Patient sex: M
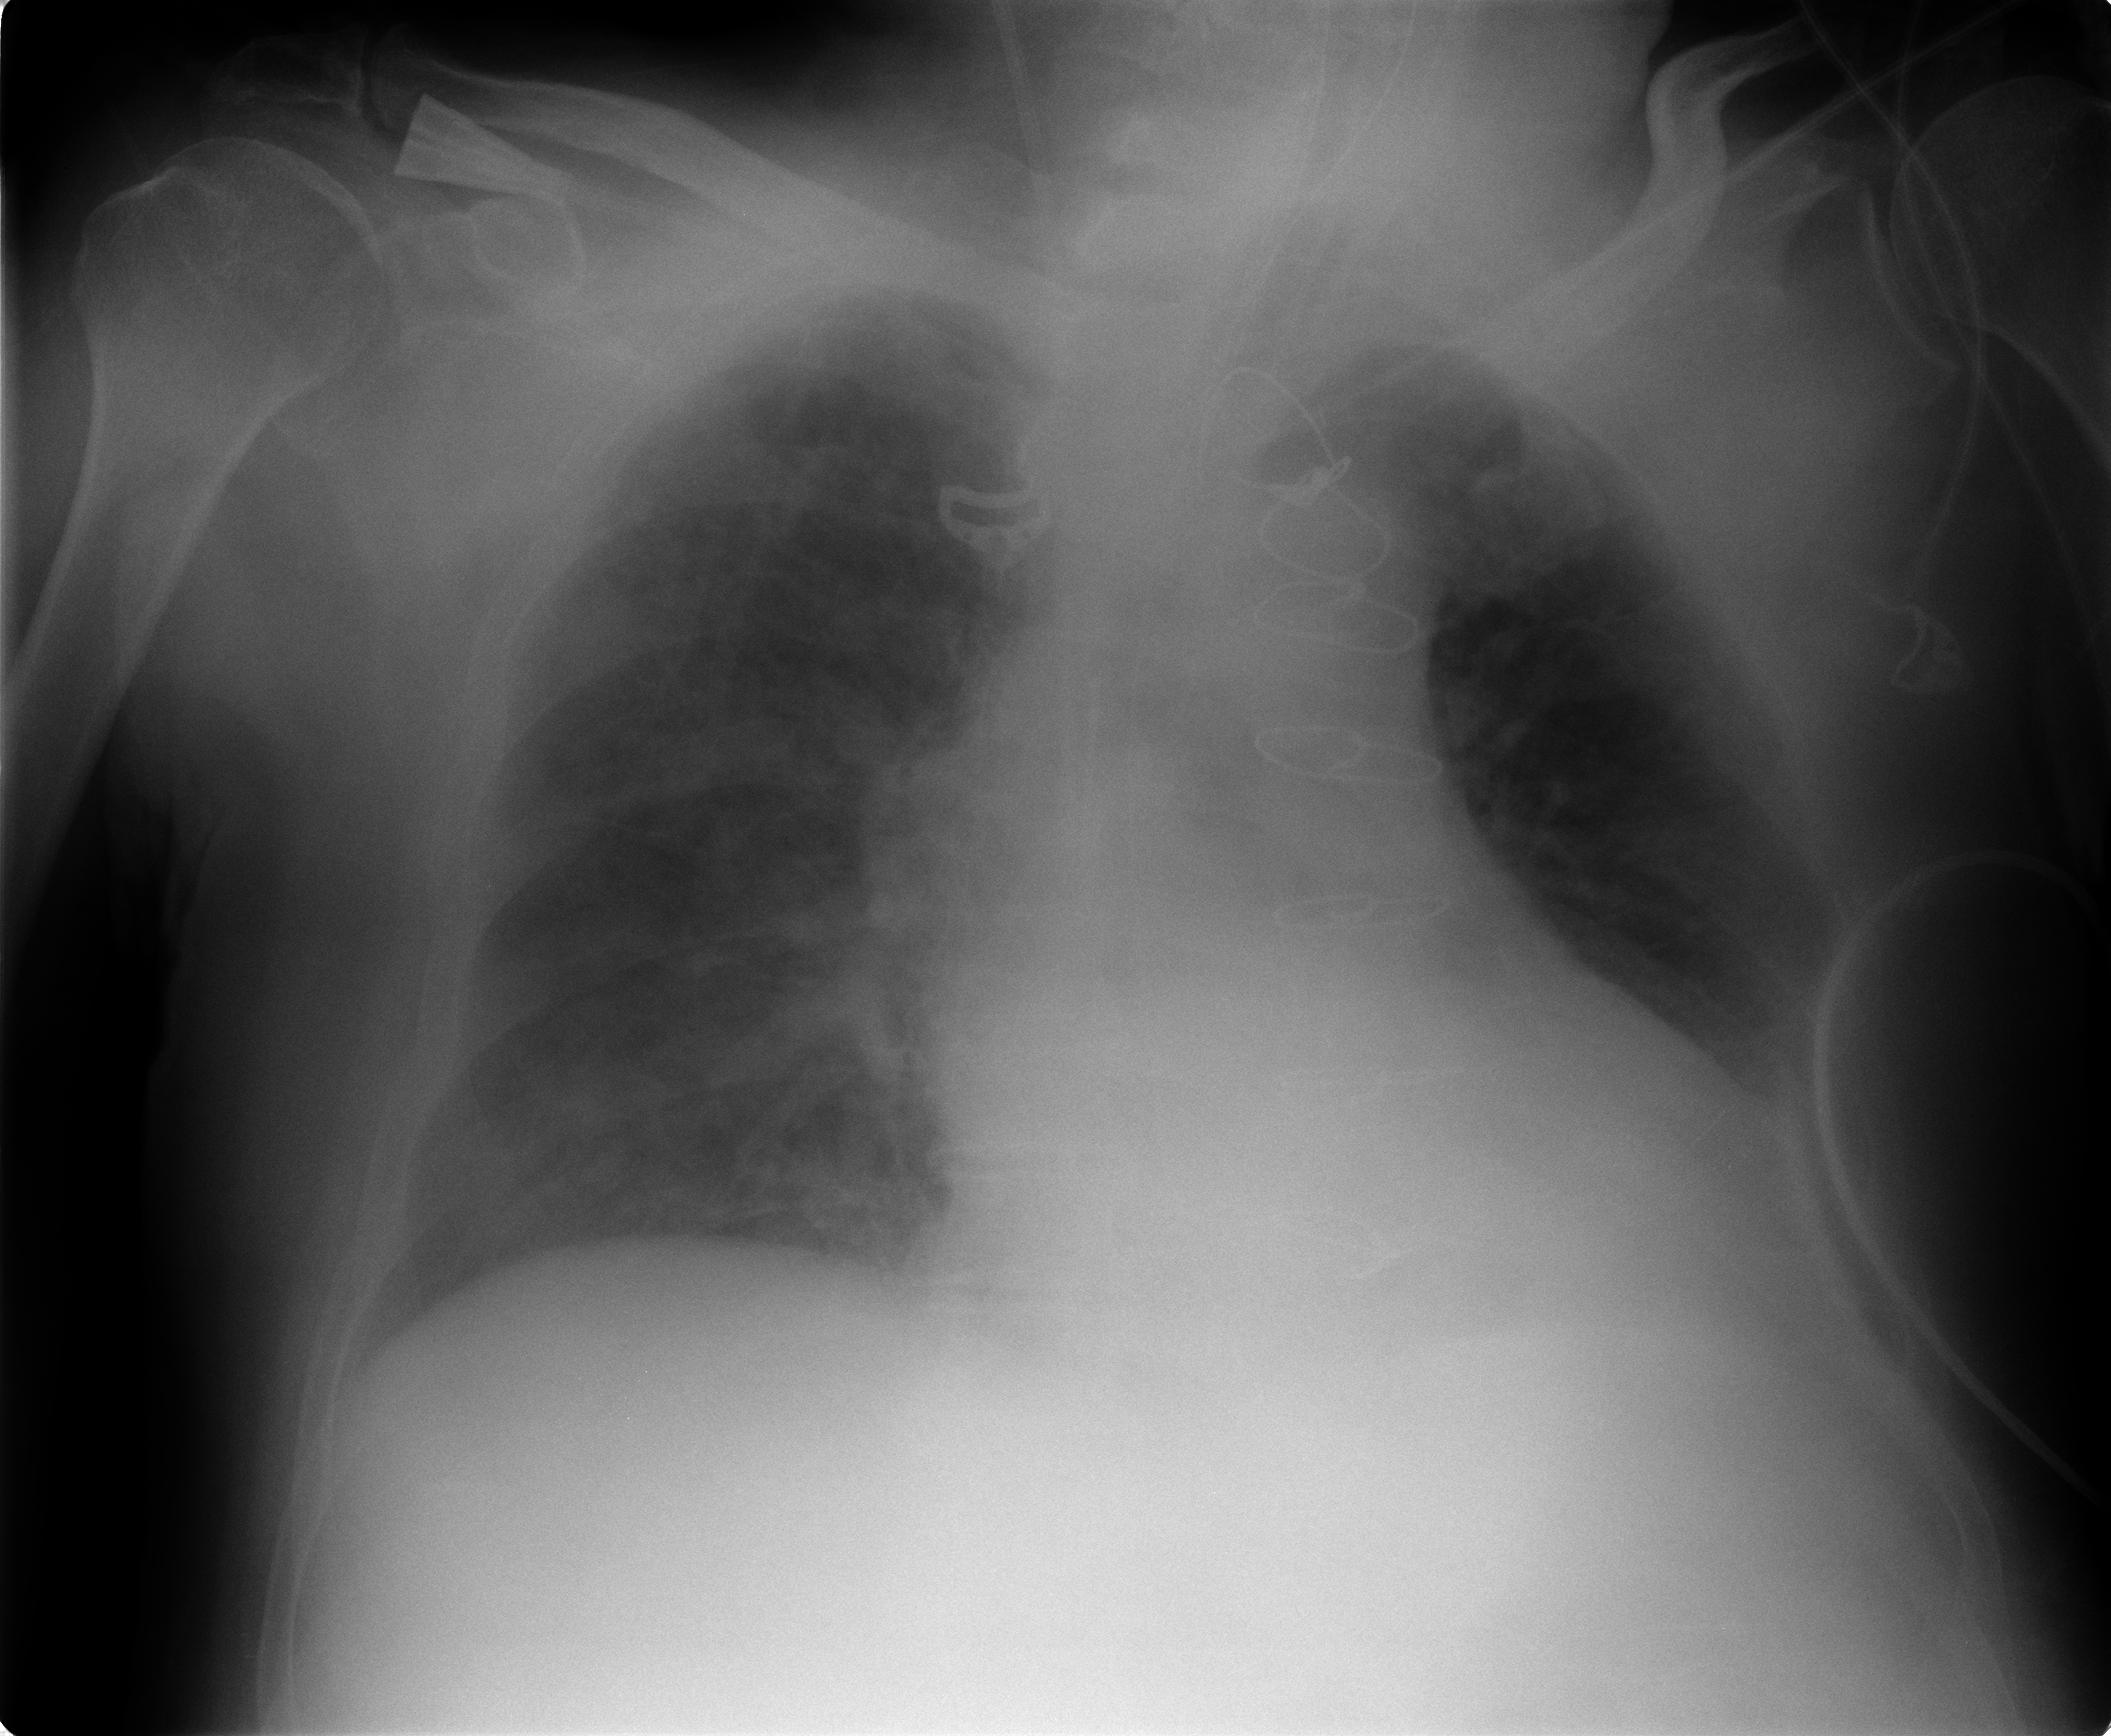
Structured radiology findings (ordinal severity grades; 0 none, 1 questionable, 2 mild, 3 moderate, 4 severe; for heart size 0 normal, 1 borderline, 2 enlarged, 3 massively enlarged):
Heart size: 1
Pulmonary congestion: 2
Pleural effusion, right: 0
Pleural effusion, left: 2
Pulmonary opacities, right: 3
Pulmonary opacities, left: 3
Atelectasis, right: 2
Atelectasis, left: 2